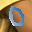
Label: 0